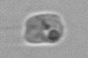
Label: Amoeba